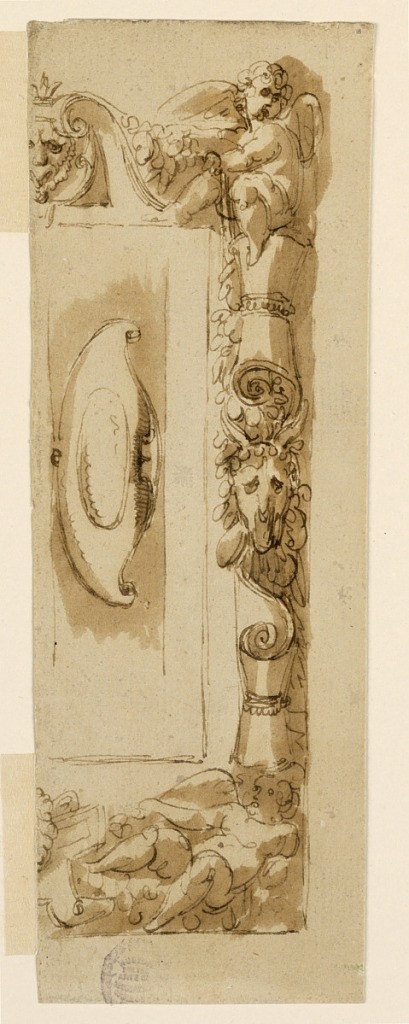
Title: Frame for an Escutcheon
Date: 1750–1800
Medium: Pen and ink, brush and sepia wash on paper
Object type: Drawing
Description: Right half of a frame showing putti at upper right and lion mask upper center. Scrollwork escutcheon at center.